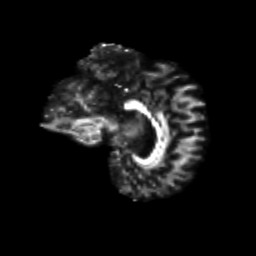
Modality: FA
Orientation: sagittal
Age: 49
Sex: male
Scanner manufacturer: siemens
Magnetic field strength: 3 T
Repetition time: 8.6 s
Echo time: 0.095 s